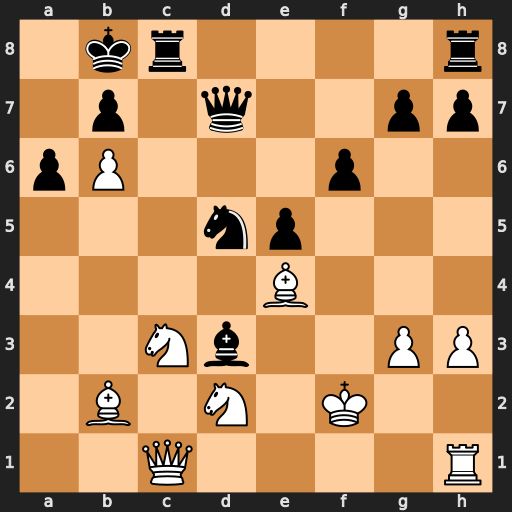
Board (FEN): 1kr4r/1p1q2pp/pP3p2/3np3/4B3/2Nb2PP/1B1N1K2/2Q4R
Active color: w
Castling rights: -
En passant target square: -
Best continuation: Bxd5